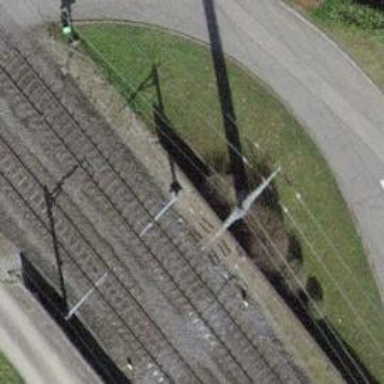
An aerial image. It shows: Power line in the image.